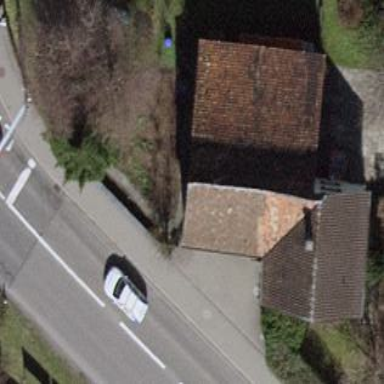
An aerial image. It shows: Part of building.